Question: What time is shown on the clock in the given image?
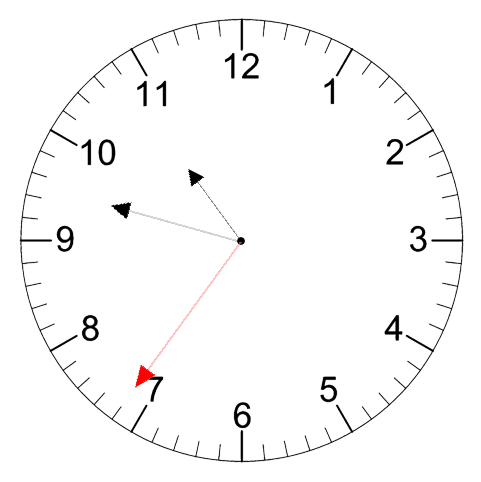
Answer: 10:47:36